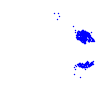
Particle: electron